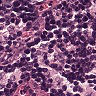
Metastatic tissue present: no